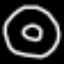
Label: donut